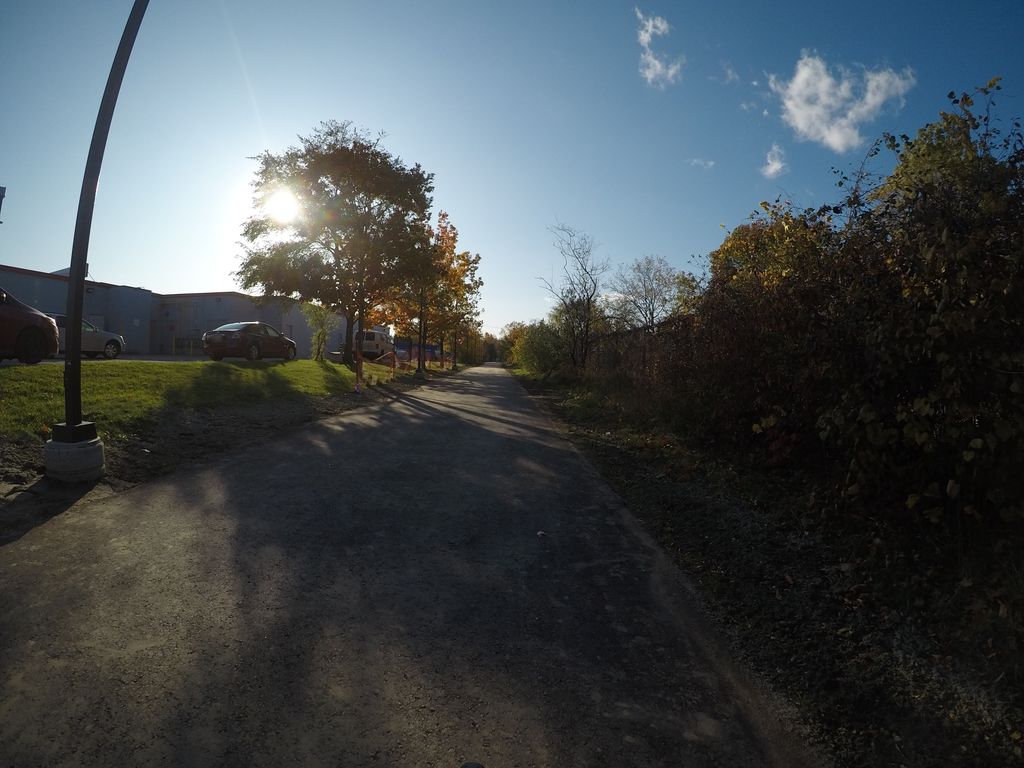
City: kitchener-waterloo